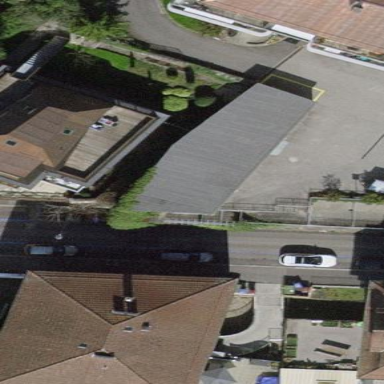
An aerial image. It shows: Group of garages.